Question: I am using visual studio 2010.
It seems that out of nowhere, I can't use 'Console.WriteLine()'
For example now I do:
- -
Inside the Main method. Everything works fine. This works as expected:
'''
using System;
using System.Collections.Generic;
using System.Linq;
using System.Text;
namespace Test
{
class Program
{
static void Main(string[] args)
{
Console.WriteLine("Works!");
Console.ReadLine();
}
}
}
'''
Now when I add a new class, by clicking Test -> Add -> Class
Inside this new class I can't call 'Console.Writeline()' or anything rather.
Visual studio is already not suggesting it, but I ran it just in case and so that I could share the error and it gave me:
'''
Error 1 El token '(' no es valido en una clase, un struct o una declaracion de miembro de interfaz c:\users\trufa\documents\visual studio 2010\Projects\Test\Test\Class1.cs 10 26 Test
'''
The translation would be:
'''
The token "(" is not valid in a class, a struct, or interface member declaration...
'''
Any ideas as to why this is happening?
It really seamed to happen out of nowhere.
EDIT, Full code as is:
Program.cs
'''
using System;
using System.Collections.Generic;
using System.Linq;
using System.Text;
namespace Test
{
class Program
{
static void Main(string[] args)
{
Console.WriteLine("Works!");
Console.ReadLine();
}
}
}
'''
Class1.cs
'''
using System;
using System.Collections.Generic;
using System.Linq;
using System.Text;
namespace Test
{
class Class1
{
Console.WriteLine("Works!");//this one gives me the error
}
}
'''
Just in case:

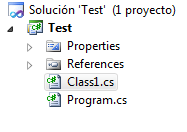
Answer: Have you typed the code directly into the class rather than placing in a method e.g?
'''
public class Class1
{
Console.WriteLine();
}
'''
Gives me the error
> Error 32 Invalid token '(' in class, struct, or interface member
declaration ...\Class1.cs 10 21 ConsoleTester
Place the call inside a method, then it will compile. You can't place calls like that directly in the class itself.
'''
public class Class1
{
public void Test()
{
Console.WriteLine();
}
}
'''